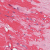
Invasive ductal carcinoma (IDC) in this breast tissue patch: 0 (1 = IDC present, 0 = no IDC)